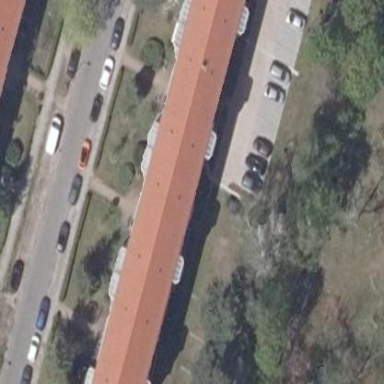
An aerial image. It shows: Gabled roof on building that houses apartments.